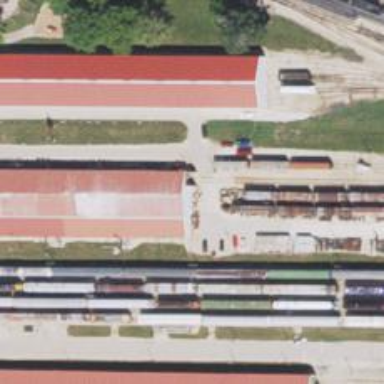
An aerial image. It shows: Preserved railway yard with electrified contact lines. The service yard includes building passage tunnel.